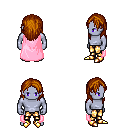
a pixel art fantasy rpg character, male body template, dark elf, purple skin, pink cape, gold greaves, brunette long hairstyle, gold boots, four views (front, back, left, right), 2x2 character sprite sheet, small pixel art, hard edges, no anti-aliasing